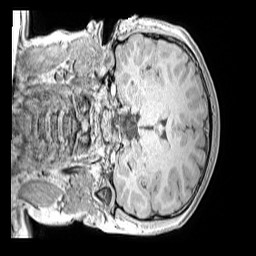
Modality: MP2RAGE
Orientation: coronal
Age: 12
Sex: female
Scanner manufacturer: siemens
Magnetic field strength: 3 T
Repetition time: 4 s
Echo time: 0.00299 s